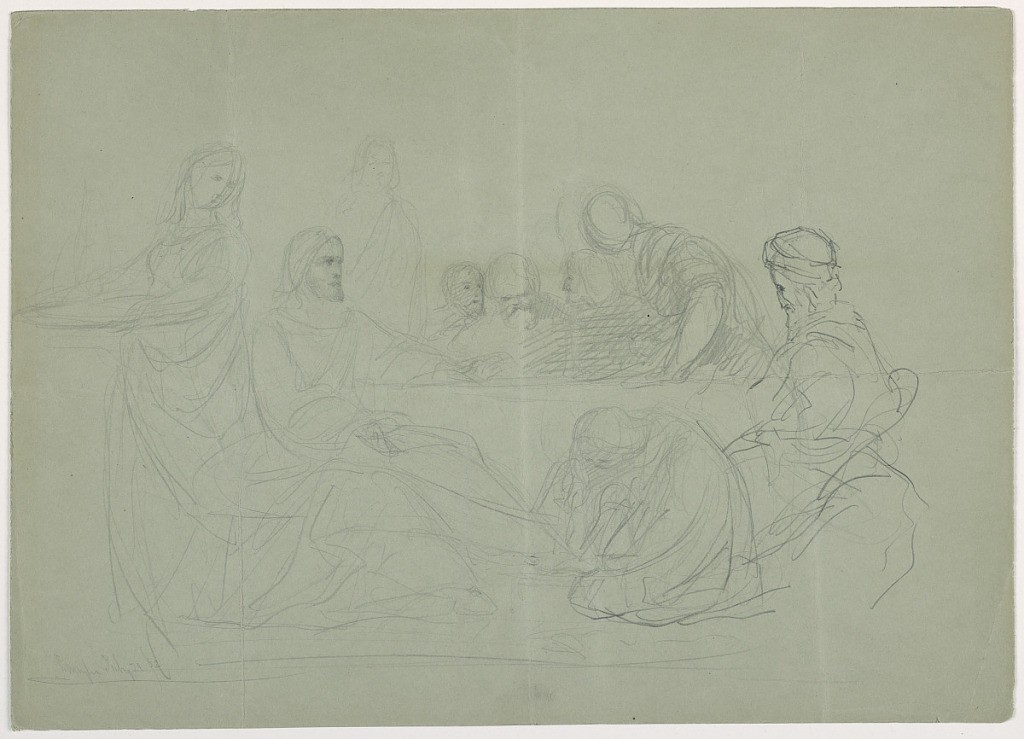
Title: Mary Washing the Feet of Christ
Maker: Daniel Huntington, American, 1816–1906
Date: July 19, 1852
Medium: Graphite on light green paper
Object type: Drawing
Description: Woman with a tray, at far left. Christ seated next to her, with Mary at his feet, center. A bearded man, at right, and other figures in back. Note on verso.